Question: I'm having an issue with flot multibar chart (using orderBars plugin) -- the bars are too far from each other, when having many (=24) columns. I started up from this example, directly from <URL>
'''
<script type='text/javascript' src='jquery.flot.min.js'></script>
<script type='text/javascript' src='jquery.flot.orderBars.js'></script>
'''
...
'''
var d1 = [];
for (var i = 0; i <= 5; i += 1)
d1.push([i, parseInt(Math.random() * 30)]);
var d2 = [];
for (var i = 0; i <= 5; i += 1)
d2.push([i, parseInt(Math.random() * 30)]);
ds.push({
data:d1,
bars: {
show: true,
barWidth: 0.3,
order: 1,
lineWidth : 2
}
});
ds.push({
data:d2,
bars: {
show: true,
barWidth: 0.3,
order: 2
}
});
$.plot($("#placeholder"), ds, {
grid:{
hoverable:true
}
});
'''
The bars are nicely next to each other, pairs separated by a space.
But, if I put there 24 columns (yes, I want to create chart for values on 24 hours), i.e. change the beginning of the code:
'''
var d1 = [];
for (var i = 0; i <= 23; i += 1)
d1.push([i, parseInt(Math.random() * 30)]);
var d2 = [];
for (var i = 0; i <= 23; i += 1)
d2.push([i, parseInt(Math.random() * 30)]);
'''
There is a space between the bars that belong to the one x-value; and no space between the two pairs. This is very confusing, user is mismatching the pairs. I need no space (or very little space) between the corresponding bars, and reasonable space between the pairs.
Here is a picture of both graphs, so you can see the problem:

Any help on this? Thx.
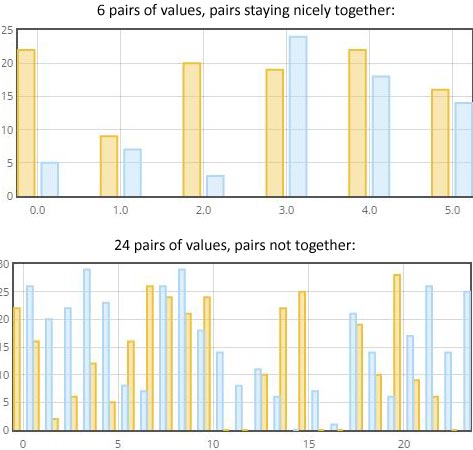
Answer: You have 24 bars in a confined space. You want more space between the groups of bars. Your options are:
1.) you increase width of your plot.
2.) you decrease the size of each bar.
You can't adjust the space between the bars directly. From the comments to the plugin:
'''
The plugin adjust the point by adding a value depanding of the barwidth
* Exemple for 3 series (barwidth : 0.1) :
*
* first bar decalage : -0.15
* second bar decalage : -0.05
* third bar decalage : 0.05
'''
Here's some code snips with possible fixes:
'''
var d1 = [];
for (var i = 0; i <= 23; i += 1)
d1.push([i, parseInt(Math.random() * 30)]);
var d2 = [];
for (var i = 0; i <= 23; i += 1)
d2.push([i, parseInt(Math.random() * 30)]);
ds = [];
ds.push({
data: d1,
bars: {
show: true,
barWidth: 0.3,
order: 1,
lineWidth: 2
}
});
ds.push({
data: d2,
bars: {
show: true,
barWidth: 0.3,
order: 2
}
});
$.plot($("#placeholder"), ds, {
grid: {
hoverable: true
}
});
ds1 = [];
ds1.push({
data: d1,
bars: {
show: true,
barWidth: 0.005,
order: 1,
lineWidth: 2
}
});
ds1.push({
data: d2,
bars: {
show: true,
barWidth: 0.005,
order: 2
}
});
$.plot($("#placeholder1"), ds1, {
grid: {
hoverable: true
}
});
'''
'''
<script src="https://ajax.googleapis.com/ajax/libs/jquery/1.9.1/jquery.min.js"></script>
<script src="http://www.flotcharts.org/flot/jquery.flot.js"></script>
<script src="http://rawgit.com/emmerich/flot-orderBars/master/js/jquery.flot.orderBars.js"></script>
<div id="placeholder" style="width:3000px; height:300px"></div>
<div id="placeholder1" style="width:600px; height:300px"></div>
'''
Another idea if you could drop the plugin and jitter the values yourself. This would allow better control on the spacing.
See this snip:
'''
var barWidth = 0.2;
var jitterVal = barWidth / 1.5;
var d1 = [];
for (var i = 0; i <= 23; i += 1)
d1.push([i - jitterVal, parseInt(Math.random() * 30)]);
var d2 = [];
for (var i = 0; i <= 23; i += 1)
d2.push([i + jitterVal, parseInt(Math.random() * 30)]);
ds = [];
ds.push({
data: d1,
bars: {
show: true,
barWidth: barWidth
}
});
ds.push({
data: d2,
bars: {
show: true,
barWidth: barWidth
}
});
$.plot($("#placeholder"), ds, {
grid: {
hoverable: true
}
});
'''
'''
<script src="https://ajax.googleapis.com/ajax/libs/jquery/1.9.1/jquery.min.js"></script>
<script src="http://www.flotcharts.org/flot/jquery.flot.js"></script>
<div id="placeholder" style="width:400px; height:300px"></div>
'''